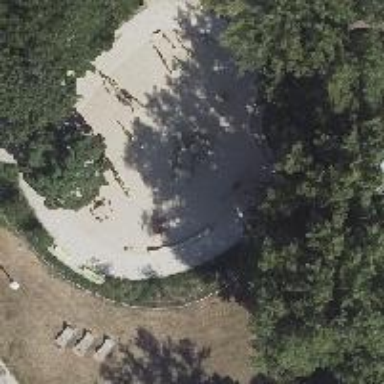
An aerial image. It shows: Playground area for leisure activities on the land.